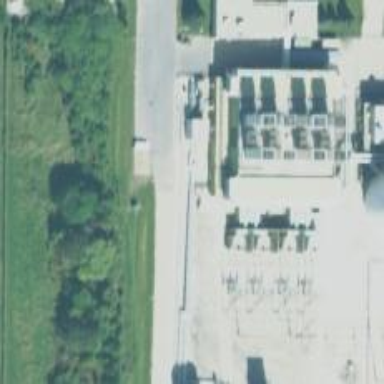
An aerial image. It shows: Gas turbine power generator.